Interaction volume radius: 10 \u00c5
Interaction volume height: 20 \u00c5
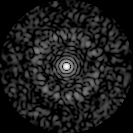
Disorder parameter: 0.8382